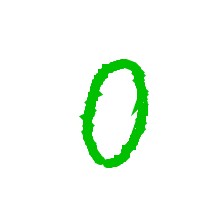
Shape: circle